Question: By following this link <URL> . I want to show pdf file in new window, but I want to read the pdf file from server
My service code
'''
@RequestMapping(value = "/retrievePDFFile", method = RequestMethod.GET)
public @ResponseBody
InputStream retrievePDFFile() throws FileNotFoundException
{
InputStream inputStream = new FileInputStream("/resources/AngularJS 2013.pdf");
return inputStream;
}
'''
My angular controller
'''
$http({
method : "GET",
url : "/service/retrievePDFFile"
}).success(function(data) {
console.log(data);
}).error(function(data, status) {
console.log(data);
});
'''
I got the pdf input stream from server like this..
How to read this, and open as a PDF file in new tab or window..
Thanks

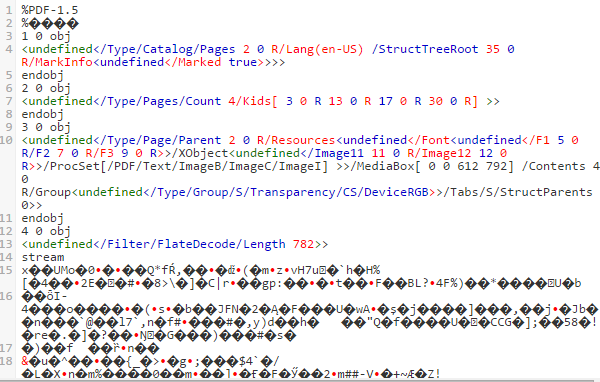
Answer: After lot of searching I achieved the goal by little bit change in my controller code
'''
$http.get('/retrievePDFFiles', {responseType: 'arraybuffer'})
.success(function (data) {
var file = new Blob([data], {type: 'application/pdf'});
var fileURL = URL.createObjectURL(file);
window.open(fileURL);
});
'''